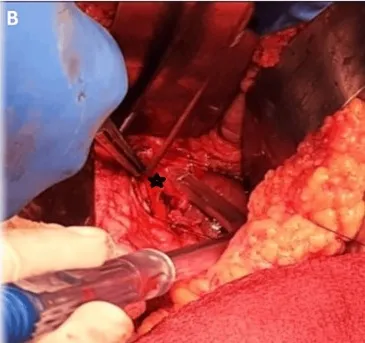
Identification of the pseudoaneurysm (star) and ligation of the inflow and outflow of GDA.
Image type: medical_photograph (other_medical_photograph)